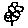
Label: flower